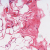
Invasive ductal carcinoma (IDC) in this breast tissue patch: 0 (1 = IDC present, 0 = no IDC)